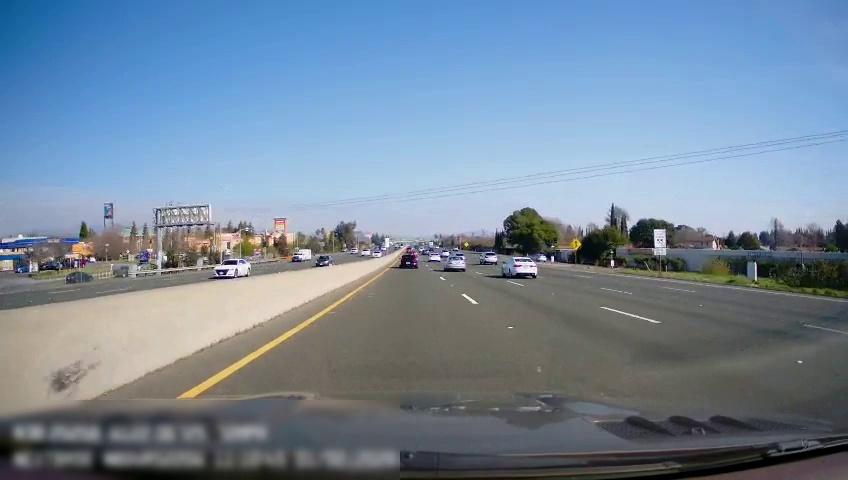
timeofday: Day
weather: Sunny
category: Drivable Space
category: Drivable Space
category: Vehicles | Truck
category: Vehicles | Car
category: Vehicles | Car
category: Vehicles | Car
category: Vehicles | SUV
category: Vehicles | Other LV
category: Vehicles | Car
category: Vehicles | Car
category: Vehicles | Car
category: Vehicles | Car
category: Vehicles | Car
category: Vehicles | SUV
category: Vehicles | Car
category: Vehicles | Car
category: Lanes | Alternate Lane
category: Lanes | Current Lane
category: Lanes | Current Lane
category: Lanes | Alternate Lane
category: Lanes | Alternate Lane
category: Lanes | Alternate Lane
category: Lanes | Opposite Lane
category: Lanes | Opposite Lane
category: Lanes | Opposite Lane
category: Traffic | Signs